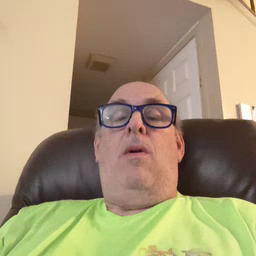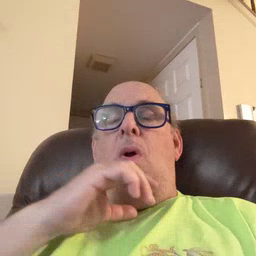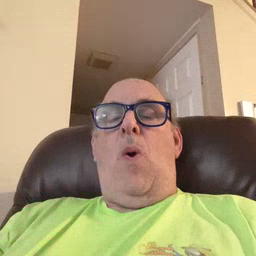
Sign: old